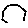
Label: hexagon